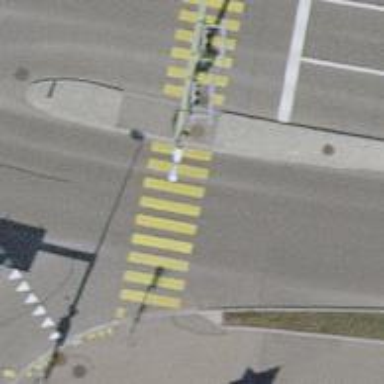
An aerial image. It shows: Road crossing with traffic signals.